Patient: sex F, age 65
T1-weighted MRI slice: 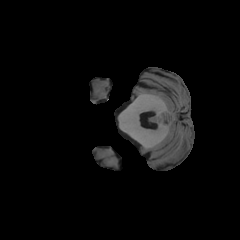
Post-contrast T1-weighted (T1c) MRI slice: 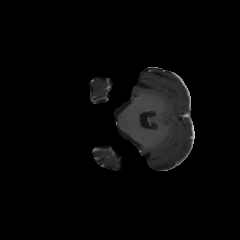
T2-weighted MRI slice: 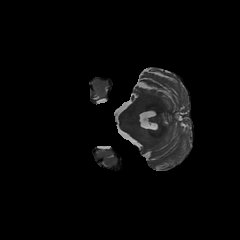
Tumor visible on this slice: no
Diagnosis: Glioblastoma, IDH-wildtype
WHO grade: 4